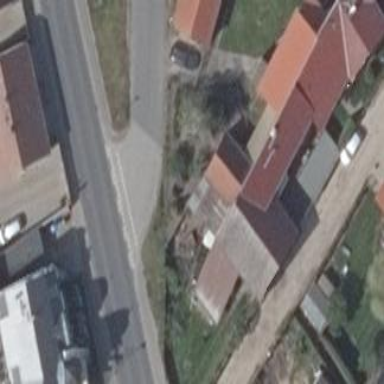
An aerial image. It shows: Simple and straightforward house.